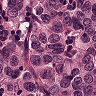
Metastatic tissue present: yes